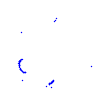
Particle: kaon